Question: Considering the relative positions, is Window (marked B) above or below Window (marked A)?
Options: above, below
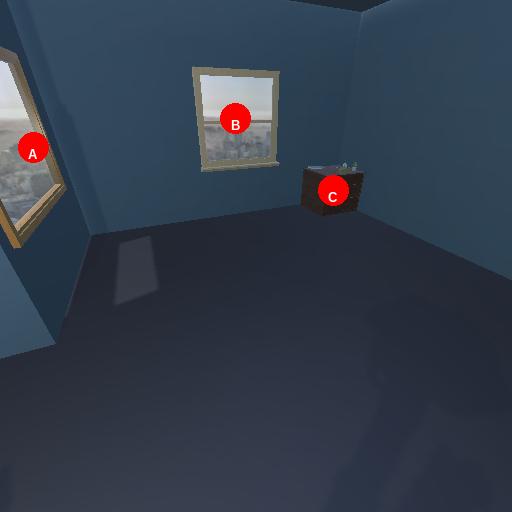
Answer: above